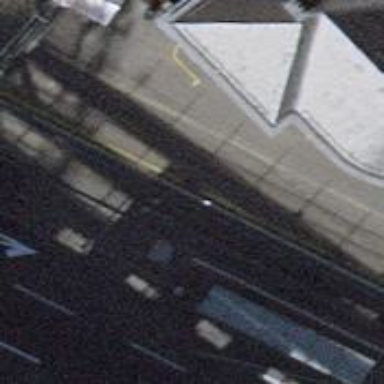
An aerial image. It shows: Bus stop for trolleybuses with designated stop position.